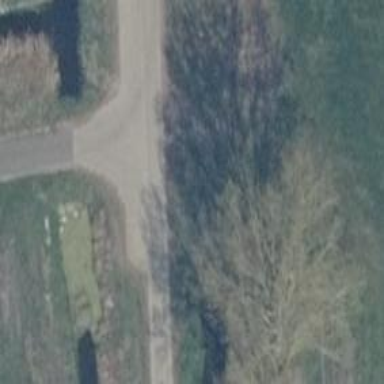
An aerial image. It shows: Unclassified road with concrete lanes running through agricultural land.